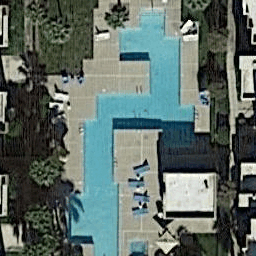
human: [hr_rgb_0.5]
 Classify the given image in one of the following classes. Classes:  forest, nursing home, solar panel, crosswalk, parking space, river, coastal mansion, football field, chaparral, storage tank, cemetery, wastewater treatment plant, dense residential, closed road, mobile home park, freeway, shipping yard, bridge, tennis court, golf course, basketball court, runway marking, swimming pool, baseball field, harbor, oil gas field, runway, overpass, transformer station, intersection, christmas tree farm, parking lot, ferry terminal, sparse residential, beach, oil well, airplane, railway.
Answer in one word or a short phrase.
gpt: swimming pool